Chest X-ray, PA view. Patient: 41 years old, sex M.
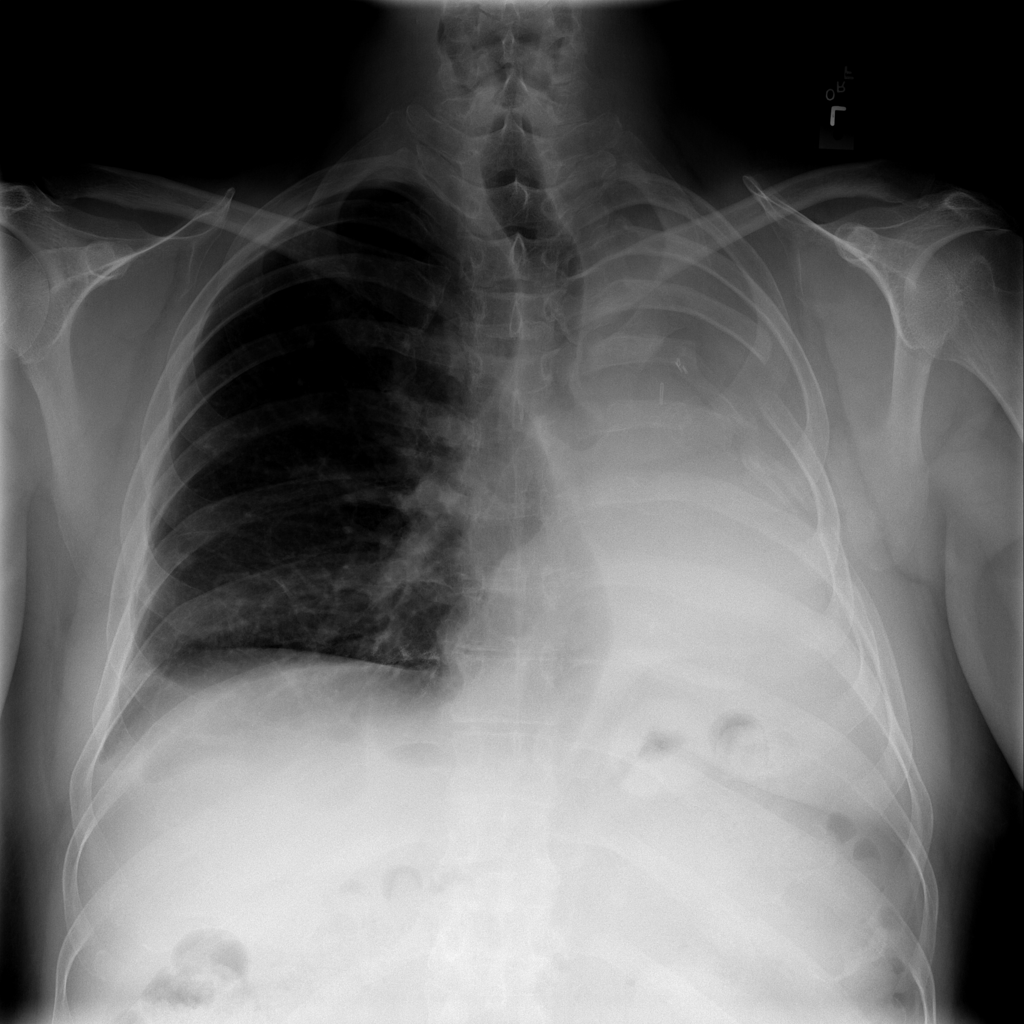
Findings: No Finding